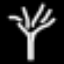
Label: palm tree